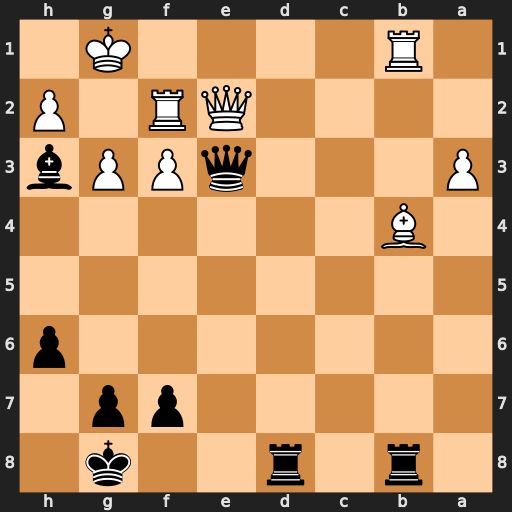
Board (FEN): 1r1r2k1/5pp1/7p/8/1B6/P3qPPb/4QR1P/1R4K1
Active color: b
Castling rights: -
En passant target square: -
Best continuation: Qxa3 Bxa3 Rxb1+